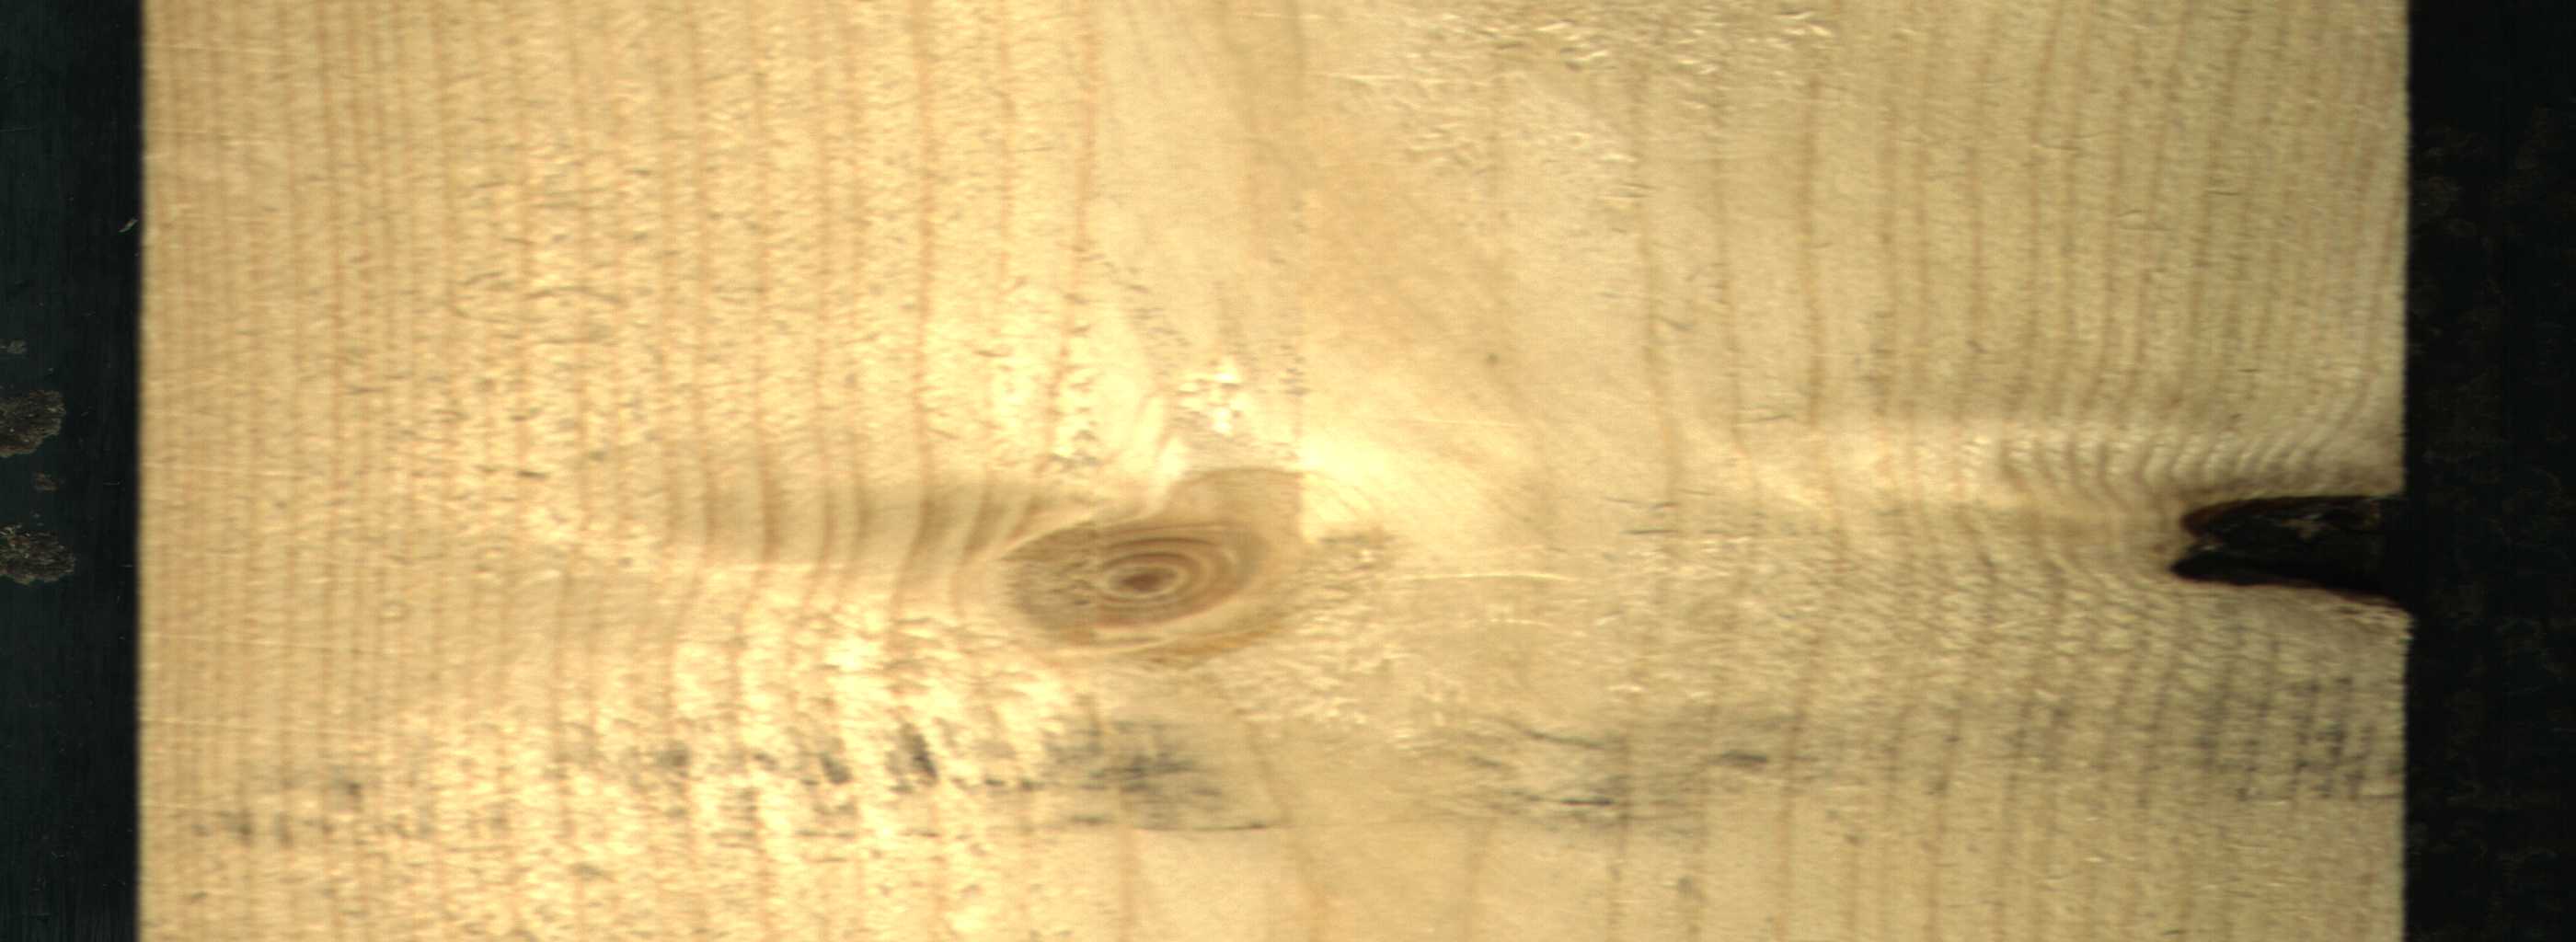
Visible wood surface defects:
Knot_missing
Live_Knot